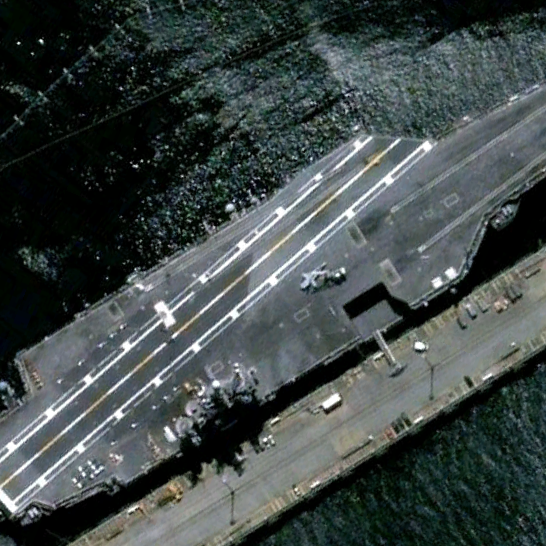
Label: Nimitz-class_aircraft_carrier